Field crop: tomato
Growth stage: 1
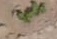
Species: solanum